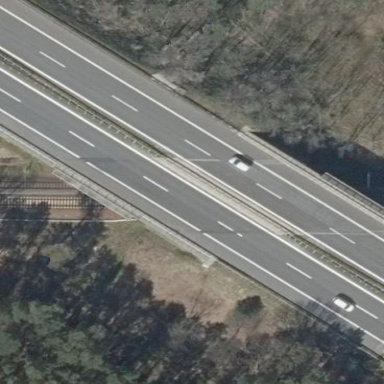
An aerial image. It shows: Motorway area.